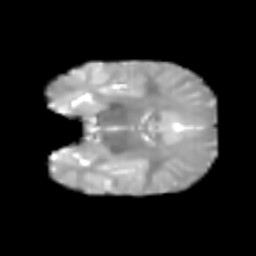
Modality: T2w
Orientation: coronal
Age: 5
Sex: male
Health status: healthy